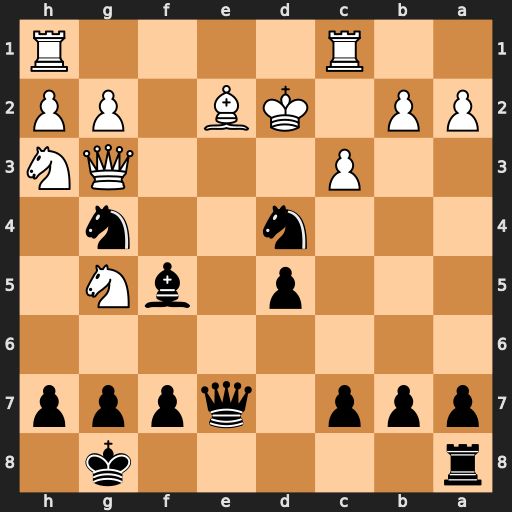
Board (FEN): r5k1/ppp1qppp/8/3p1bN1/3n2n1/2P3QN/PP1KB1PP/2R4R
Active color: b
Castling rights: -
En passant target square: -
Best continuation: Qxe2#